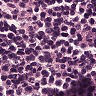
Metastatic tissue present: no